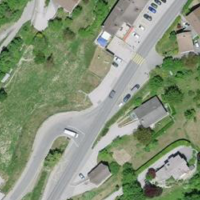
EUNIS habitat code: 54
Species observed at this site:
Epipactis atrorubens